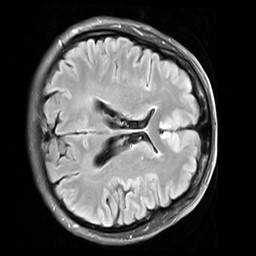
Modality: FLAIR
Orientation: axial
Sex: female
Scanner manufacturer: siemens
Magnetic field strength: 3 T
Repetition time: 10 s
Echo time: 0.09 s